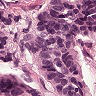
Metastatic tissue present: yes